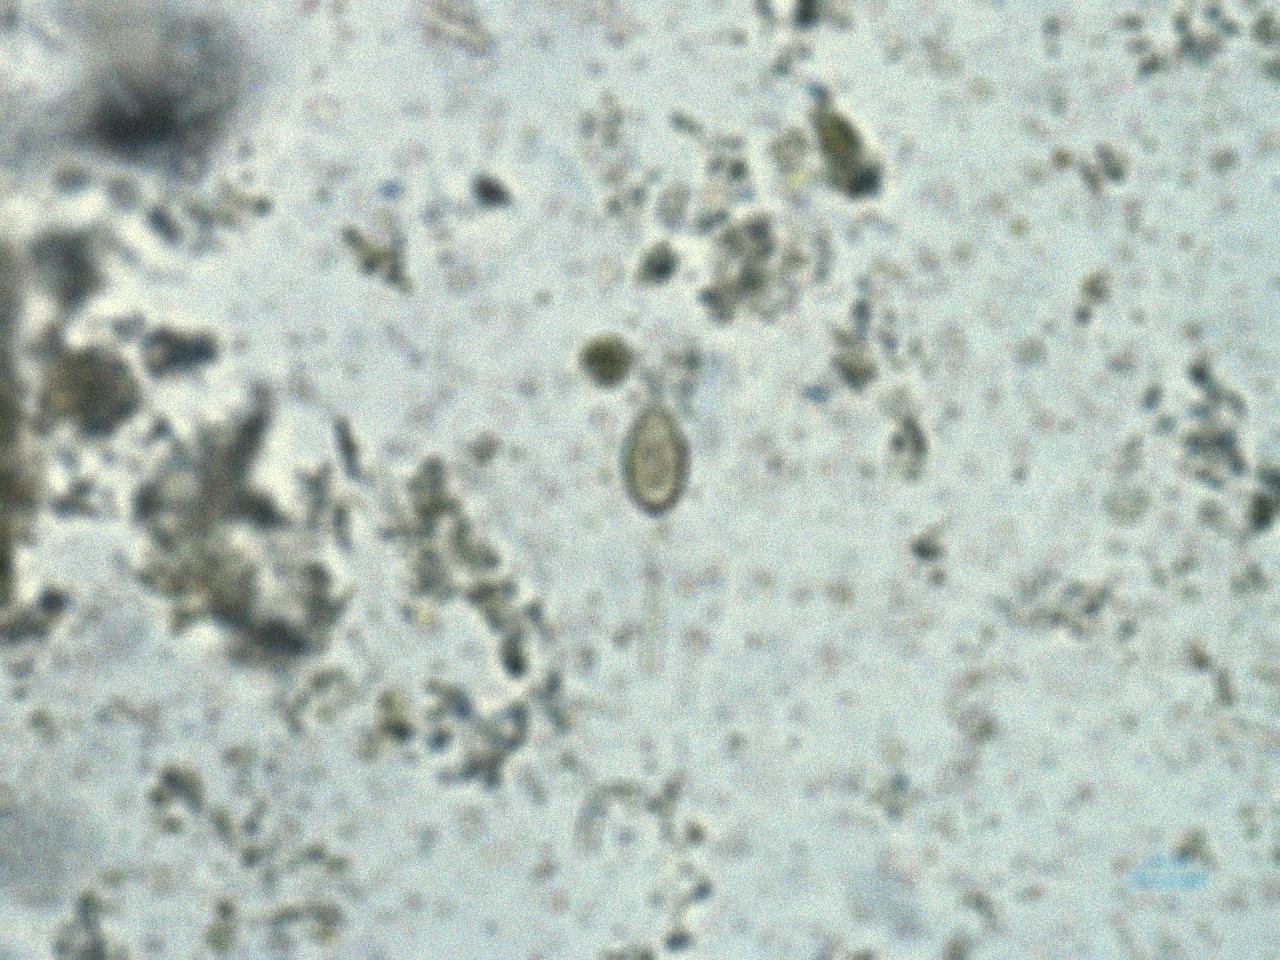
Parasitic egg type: Opisthorchis viverrine